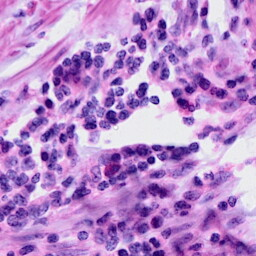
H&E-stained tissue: Cervix